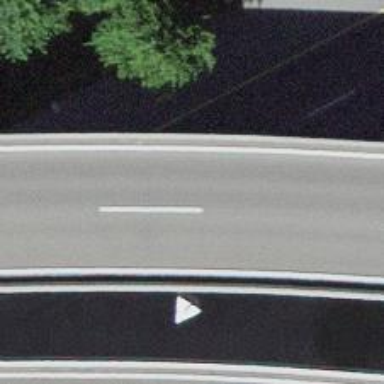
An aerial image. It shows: Primary highway with asphalt surface and designated lane for cyclists.